Question: I'm having a small nav problem that my code does not seem to be solving.
I am working on a scratch made site, i am making a responsive design that makes my nav into a sliding side menu when its 880px wide
the problem is something i will not realistically have to worry about but its possible a client could see it and that would be bad.
when I resize my web browser to mobile size and open up the side menu, close it, then resize to desktop size my nav is about 135px to the right due to my "transform: translatex(135px)"
but when i leave my slide nav open (transform: translateX(opx) its obviously in the right position.
here is the slider codeing
'''
//mobile menu toggle
var toggle = "closed";
var mobileNavOpen = function () {
$('.navi').css({ "transform " : "translate(0px, 0px)",
"-webkit-transform" : "translate(0px, 0px)",
"-moz-transform" : "translate(0px, 0px)",
"-o-transform" : "translate(0px, 0px)",
"-ms-transform" : "translate(0px, 0px)"
});
toggle = "open";
};
var mobileNavClose = function () {
$('.navi').css({ "transform " : "translate(135px, 0px)",
"-webkit-transform" : "translate(135px, 0px)",
"-moz-transform" : "translate(135px, 0px)",
"-o-transform" : "translate(135px, 0px)",
"-ms-transform" : "translate(135px, 0px)"
});
toggle = "closed";
};
$('#nav_wrap').click( function () {
if ( toggle == "closed" ) {
mobileNavOpen();
}
else {
mobileNavClose();
}
});
'''
here is my attempt at fixing it. which doesn't work for some reason. what I'm trying to do is if my slide is closed and I go back to regular desktop width, it opens (translate: 0px) and if i go back to mobile mode it recognizes its been in the wide desktop and now the slider should be closed so its not open when you go back.
'''
var fromWide = true;
$(window).on("resize", function () {
if (toggle == "closed" && $(window).width > 863 ) {
mobileNavOpen();
fromWide = true;
}
else if (fromWide == true && $(window).width < 863 ) {
mobileNavClose();
fromWide = false;
}
});
'''
here is a demo of the site, any help would be appreciated!

<URL>
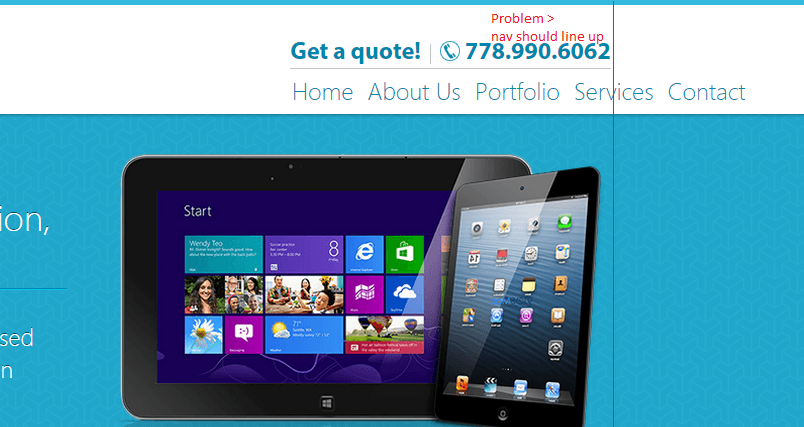
Answer: My suggestion is that, rather than add on remove CSS rules to your elemens, you toggle an 'open' class. This class has a CSS rule that targets it in media queries which behaves as you want at each size. Lastly, you can check on window resize if you have gone to your 'wide' mode and remove that 'open' class.
For example:
Instead of:
JQuery
'''
$('#nav_wrap').click( function () {
$('.navi').toggleClass("open");
});
$(window).on("resize", function () {
if ($(window).width > 880 ) {
$('.navi').removeClass("open");
}
});
'''
CSS
'''
@media (max-width: 880px) {
.navi.open {
transform: translate(135px, 0px);
-webkit-transform: translate(135px, 0px);
-moz-transform: translate(135px, 0px);
-o-transform: translate(135px, 0px);
-ms-transform: translate(135px, 0px);
}
}
'''